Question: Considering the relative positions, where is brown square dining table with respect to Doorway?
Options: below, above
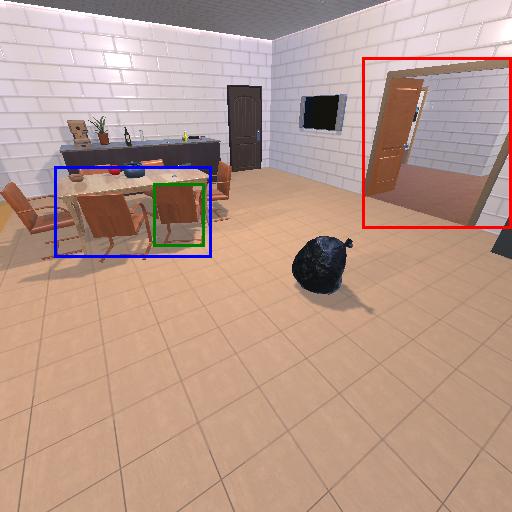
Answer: below